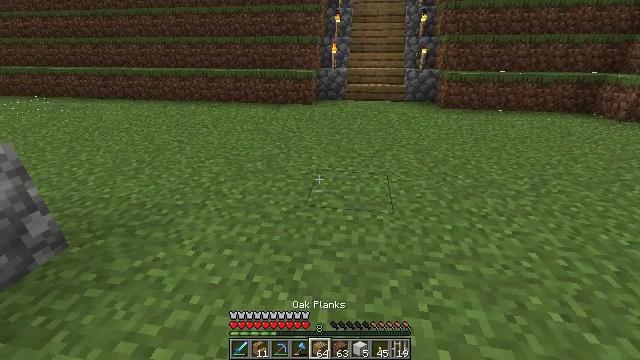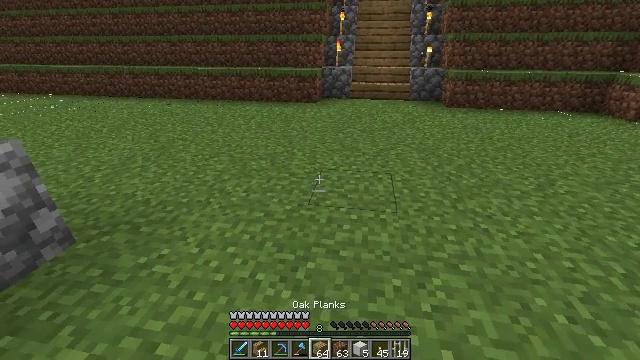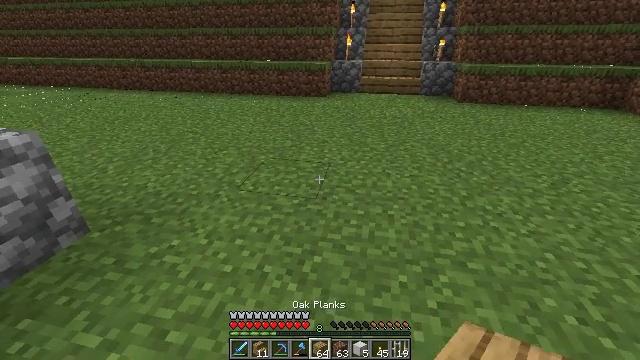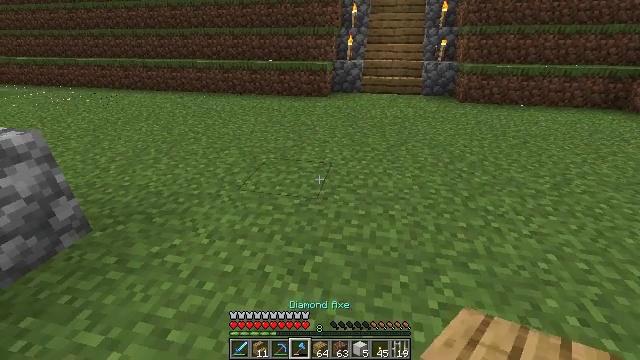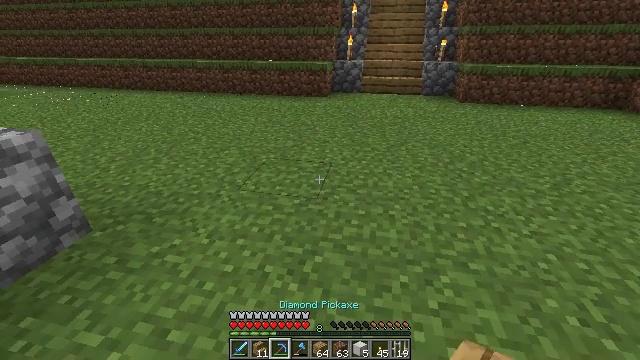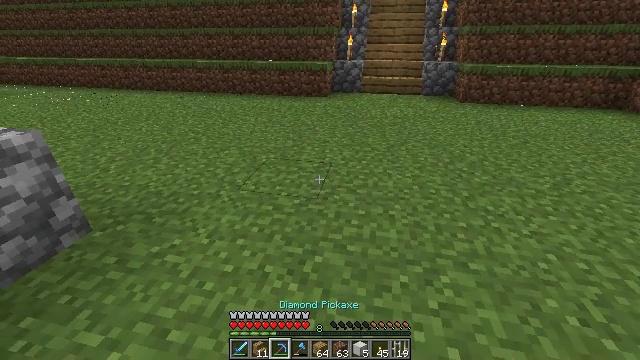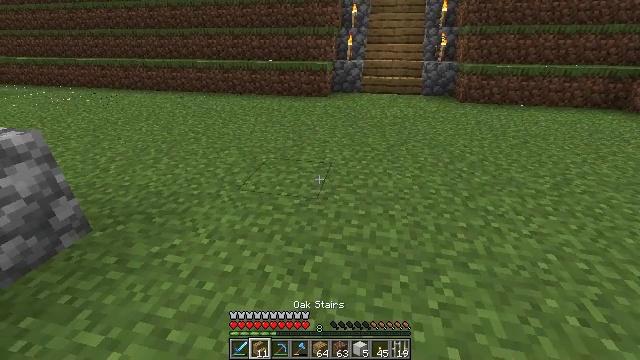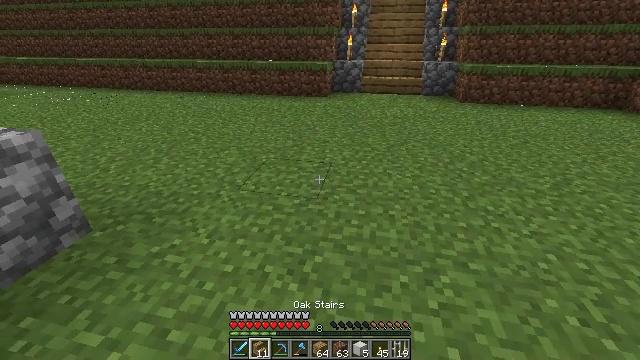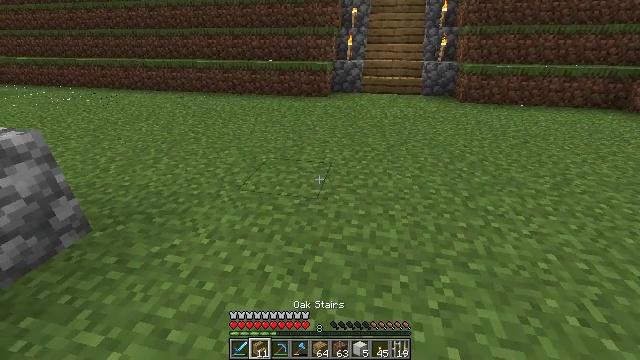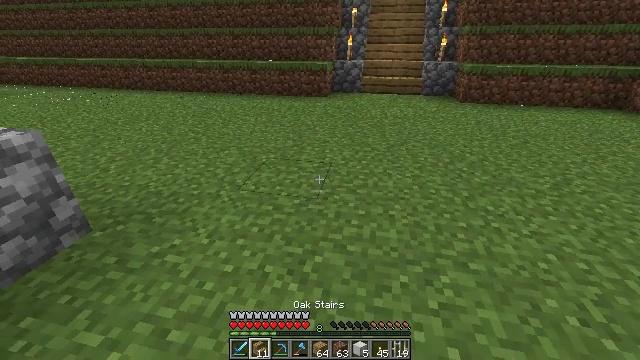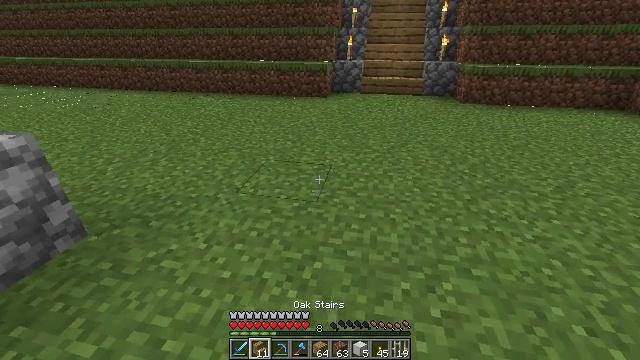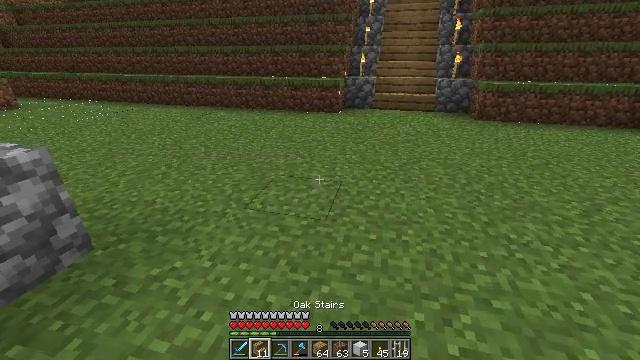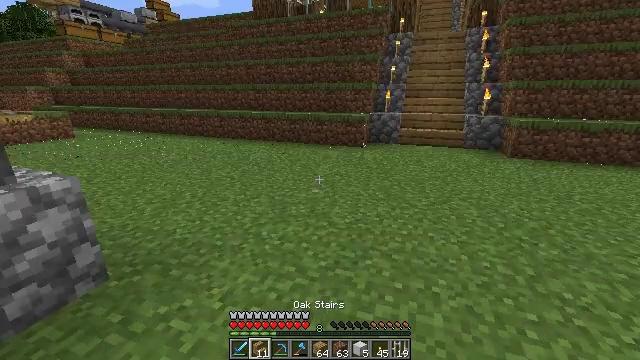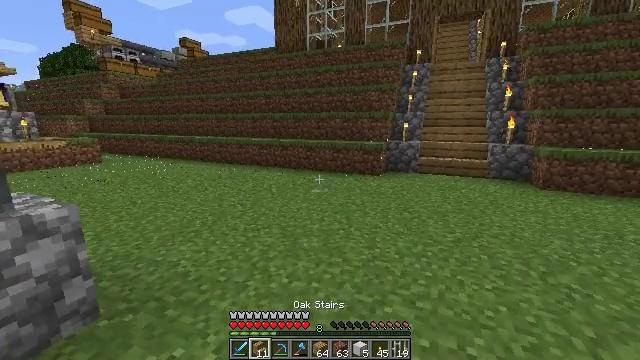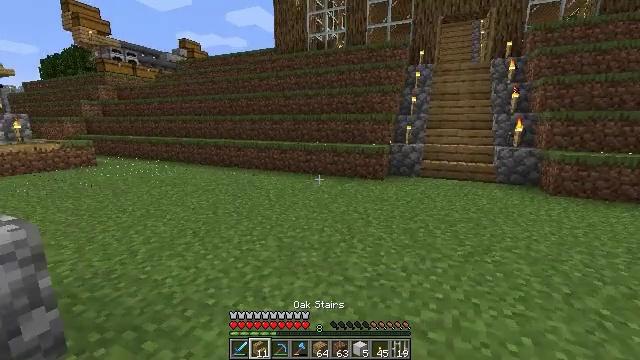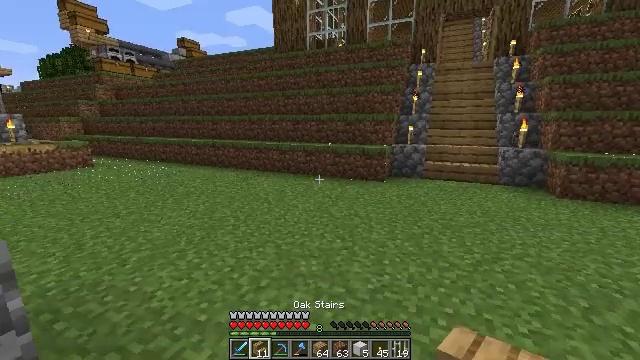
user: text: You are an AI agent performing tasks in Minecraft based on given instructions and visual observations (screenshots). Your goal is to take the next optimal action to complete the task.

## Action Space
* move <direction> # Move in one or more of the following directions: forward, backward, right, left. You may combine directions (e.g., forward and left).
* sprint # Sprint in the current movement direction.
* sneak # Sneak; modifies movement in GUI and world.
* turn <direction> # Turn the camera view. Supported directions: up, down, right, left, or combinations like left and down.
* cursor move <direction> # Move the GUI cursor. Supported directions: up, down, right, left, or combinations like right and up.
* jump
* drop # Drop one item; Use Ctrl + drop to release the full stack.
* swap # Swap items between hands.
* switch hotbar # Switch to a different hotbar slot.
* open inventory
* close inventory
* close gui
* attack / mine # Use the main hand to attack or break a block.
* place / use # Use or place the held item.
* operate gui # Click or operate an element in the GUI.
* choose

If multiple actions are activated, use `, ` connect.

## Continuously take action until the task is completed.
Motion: motion action
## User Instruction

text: Collect the iron block for crafting.
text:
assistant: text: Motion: no_op
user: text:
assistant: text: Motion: turn left and down
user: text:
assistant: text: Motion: no_op
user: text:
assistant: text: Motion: no_op
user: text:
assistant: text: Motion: no_op
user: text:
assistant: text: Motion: no_op
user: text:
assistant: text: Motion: no_op
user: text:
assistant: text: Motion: no_op
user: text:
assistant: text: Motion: no_op
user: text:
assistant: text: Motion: move forward
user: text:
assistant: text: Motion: move forward, turn left and up
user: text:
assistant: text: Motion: move forward, turn left and up
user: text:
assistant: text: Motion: move forward, turn left and up
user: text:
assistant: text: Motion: move forward
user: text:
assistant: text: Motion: move forward
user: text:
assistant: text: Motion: move forward
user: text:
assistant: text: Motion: move forward
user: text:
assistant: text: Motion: move forward, turn left
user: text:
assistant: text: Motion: move forward, turn left
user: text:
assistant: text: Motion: move forward, sprint
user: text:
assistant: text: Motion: move forward, sprint
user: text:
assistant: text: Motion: move forward, sprint
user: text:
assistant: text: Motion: move forward, sprint
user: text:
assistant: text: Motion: move forward
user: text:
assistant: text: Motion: move forward
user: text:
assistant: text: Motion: move forward, sprint
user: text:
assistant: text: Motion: move forward, sprint
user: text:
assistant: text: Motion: move forward, sprint, turn right and up
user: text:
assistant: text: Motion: move forward, sprint, turn right and up
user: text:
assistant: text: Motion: move forward, turn right and up